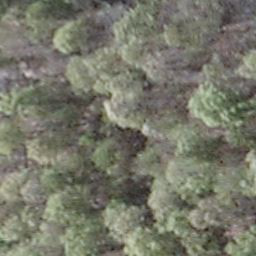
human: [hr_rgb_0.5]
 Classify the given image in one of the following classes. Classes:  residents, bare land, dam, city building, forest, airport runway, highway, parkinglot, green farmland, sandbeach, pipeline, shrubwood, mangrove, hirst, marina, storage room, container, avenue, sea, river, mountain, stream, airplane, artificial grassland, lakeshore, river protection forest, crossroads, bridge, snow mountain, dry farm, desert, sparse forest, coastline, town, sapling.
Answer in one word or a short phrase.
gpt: shrubwood